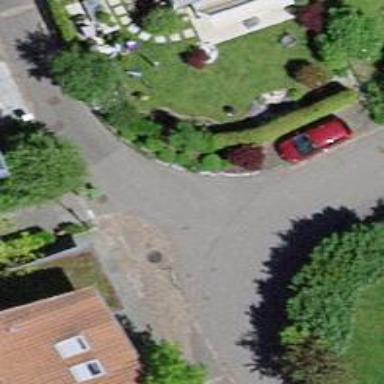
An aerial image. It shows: Driveway leading to service road.